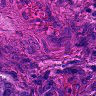
Metastatic tissue present: yes